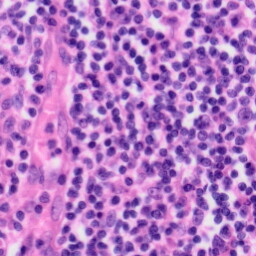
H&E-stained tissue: Tonsil